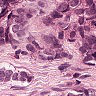
Metastatic tissue present: yes